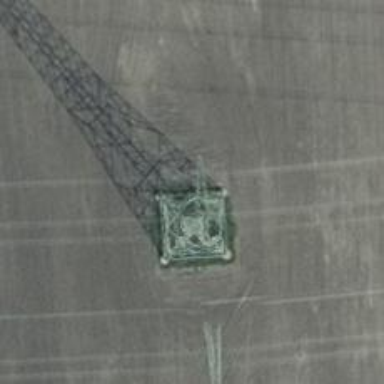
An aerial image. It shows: Power tower.